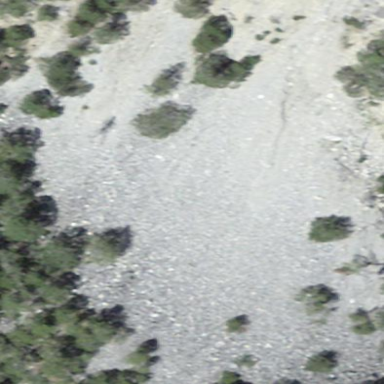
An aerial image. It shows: Natural scree.